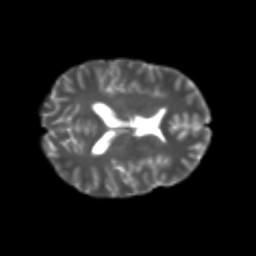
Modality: T2w
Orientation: axial
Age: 24
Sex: male
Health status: healthy
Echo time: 0.074 s